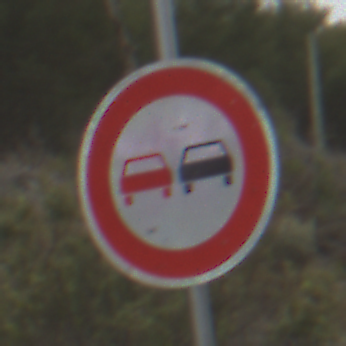
Verkehrszeichen: Ueberholverbot
Umgebung: Outdoor, Nature
Tageszeit: Midday
Wetter: Overcast
Licht: Natural
Jahreszeit: NotSpecified
Kontrast: LowContrast